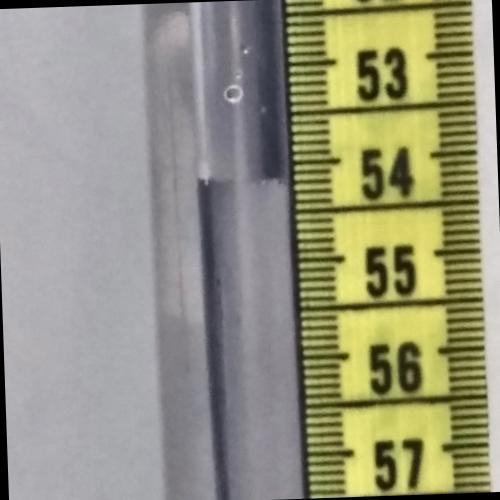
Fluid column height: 54.2 cm